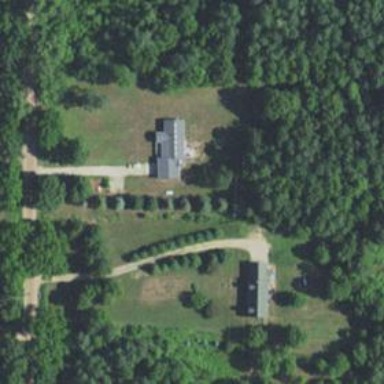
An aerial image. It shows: Driveway leading to service road.